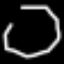
Label: octagon